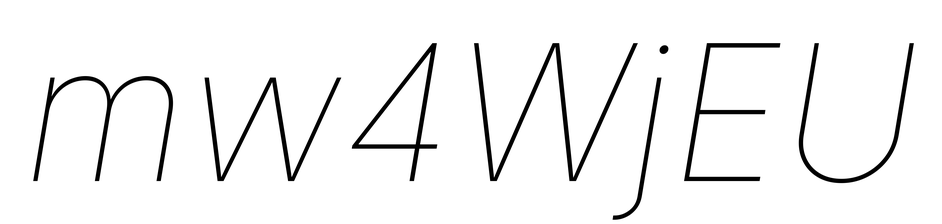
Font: Inter-Italic_Thin_Italic